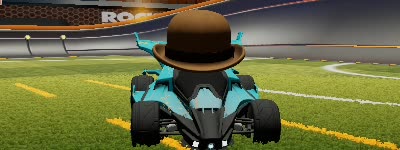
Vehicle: aftershock